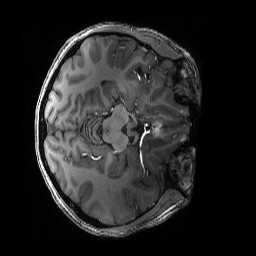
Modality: T1w
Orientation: axial
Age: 24
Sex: female
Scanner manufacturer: siemens
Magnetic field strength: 6.98 T
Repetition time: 3.1 s
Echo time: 0.00252 s